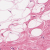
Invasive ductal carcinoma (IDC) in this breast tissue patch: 0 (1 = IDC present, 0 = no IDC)